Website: bh-photo
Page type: receipt
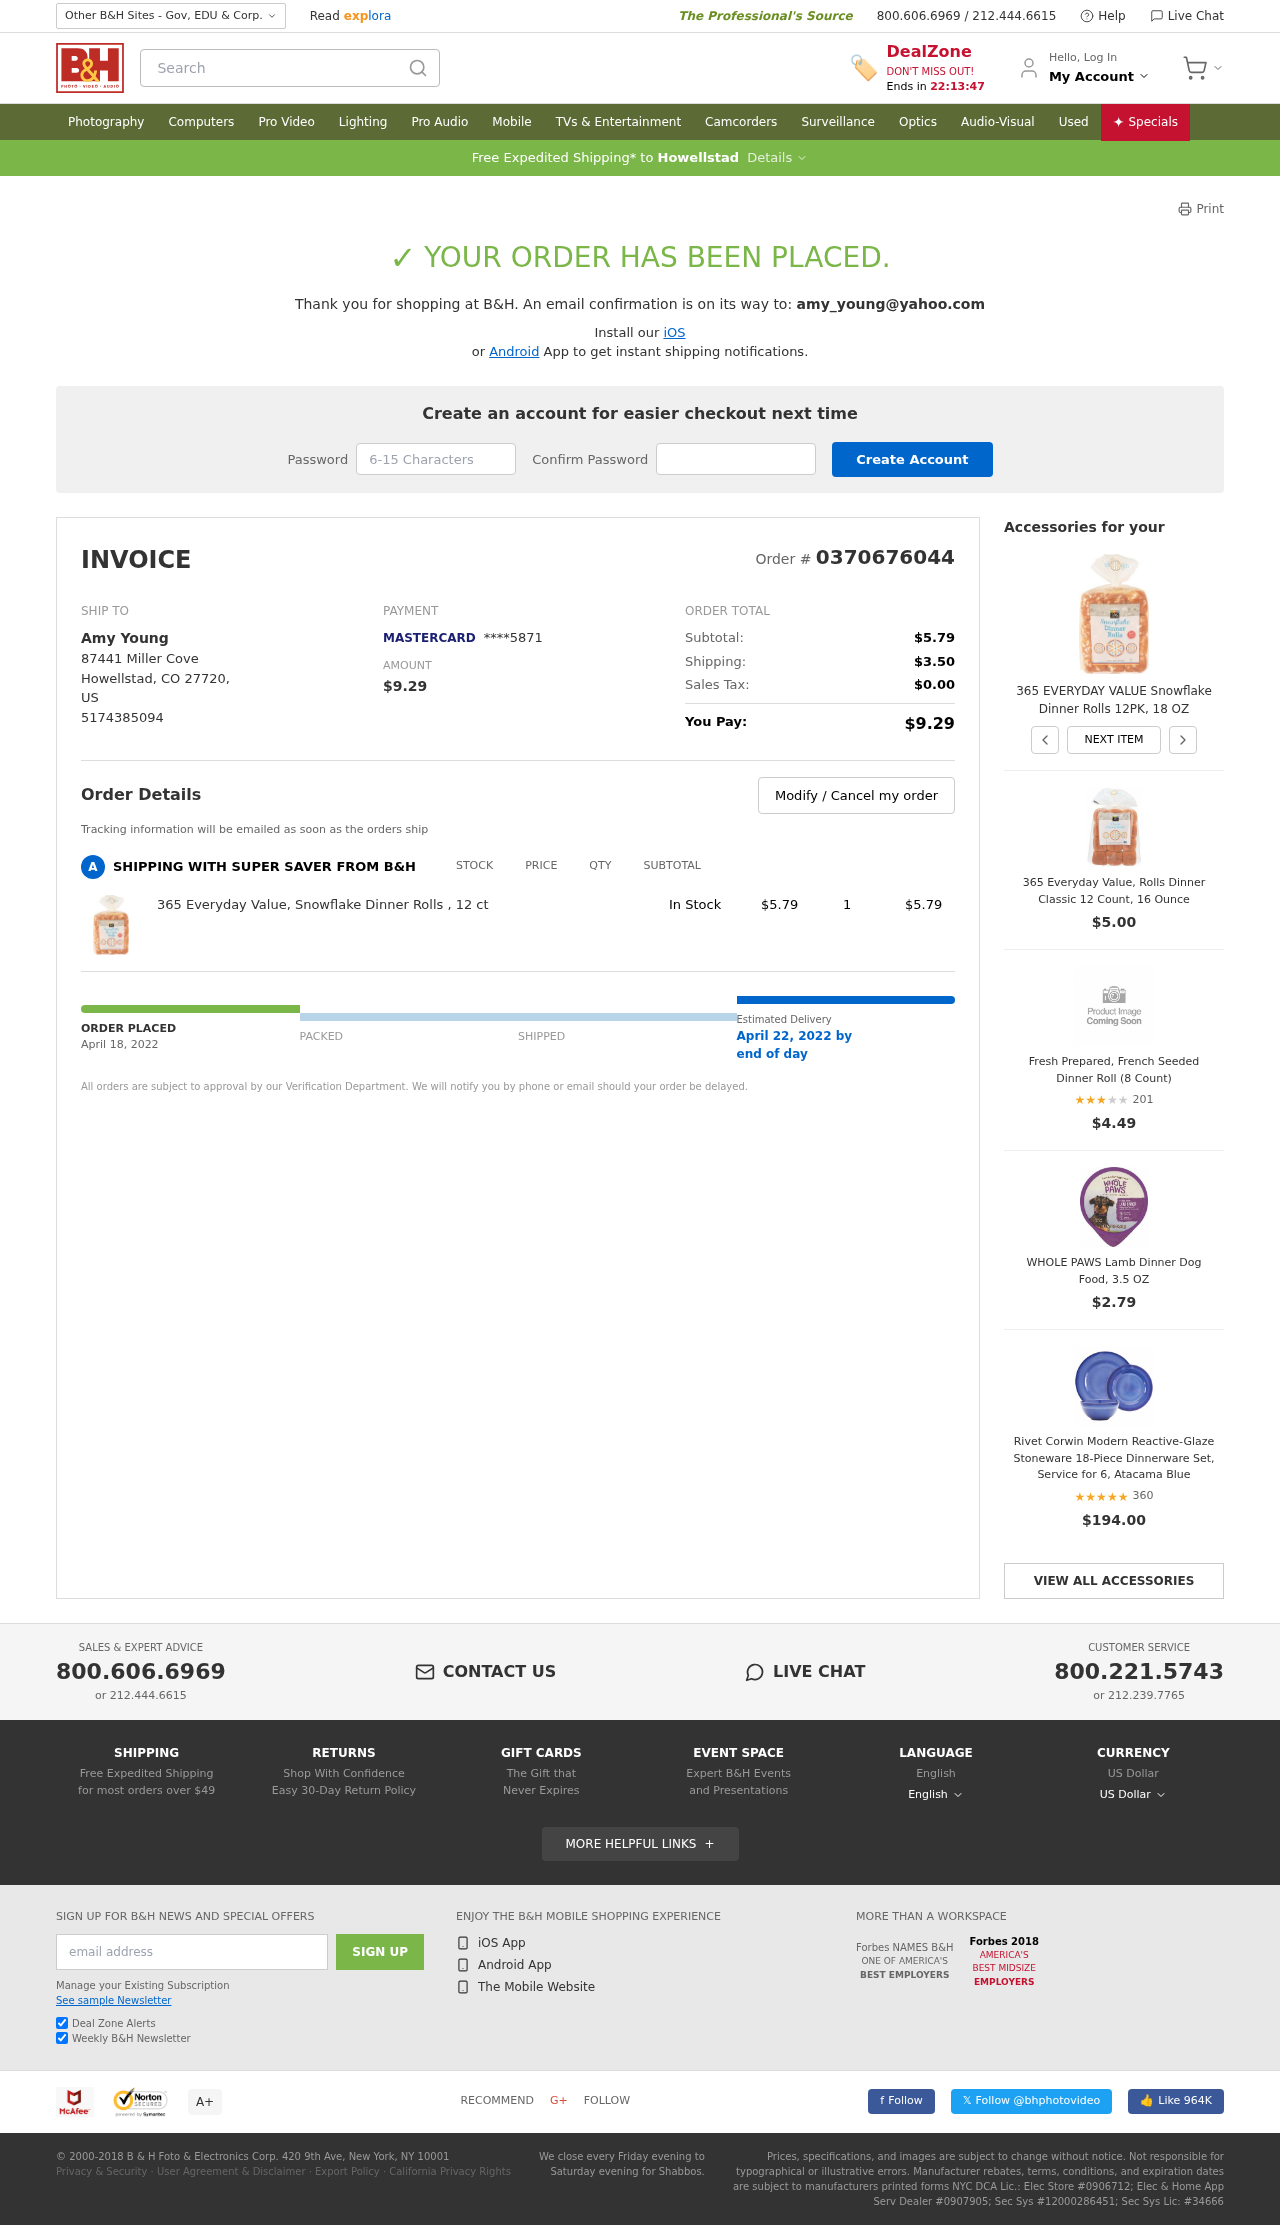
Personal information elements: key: PII_CARD_LAST4
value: ****5871
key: PII_CARD_TYPE
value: MASTERCARD
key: PII_CITY
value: Howellstad
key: PII_COUNTRY_CODE
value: US
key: PII_EMAIL
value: amy_young@yahoo.com
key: PII_FULLNAME
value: Amy Young
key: PII_PHONE
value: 5174385094
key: PII_POSTCODE
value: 27720
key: PII_STATE_ABBR
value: CO
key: PII_STREET
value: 87441 Miller Cove
Product elements: key: PRODUCT1_NAME
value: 365 Everyday Value, Snowflake Dinner Rolls , 12 ct
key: PRODUCT1_PRICE
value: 5.79
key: PRODUCT1_QUANTITY
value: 1
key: PRODUCT2_NAME
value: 365 EVERYDAY VALUE Snowflake Dinner Rolls 12PK, 18 OZ
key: PRODUCT3_NAME
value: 365 Everyday Value, Rolls Dinner Classic 12 Count, 16 Ounce
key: PRODUCT3_PRICE
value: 5
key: PRODUCT4_NAME
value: Fresh Prepared, French Seeded Dinner Roll (8 Count)
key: PRODUCT4_NUM_RATINGS
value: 201
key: PRODUCT4_PRICE
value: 4.49
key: PRODUCT4_RATING
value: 3.3
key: PRODUCT5_NAME
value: WHOLE PAWS Lamb Dinner Dog Food, 3.5 OZ
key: PRODUCT5_PRICE
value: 2.79
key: PRODUCT6_NAME
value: Rivet Corwin Modern Reactive-Glaze Stoneware 18-Piece Dinnerware Set, Service for 6, Atacama Blue
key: PRODUCT6_NUM_RATINGS
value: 360
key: PRODUCT6_PRICE
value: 194
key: PRODUCT6_RATING
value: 4.7
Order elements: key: ORDER_ID
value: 0370676044
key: ORDER_TOTAL
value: $9.29
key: ORDER_SUBTOTAL
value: $5.79
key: ORDER_SHIPPING_COST
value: $3.50
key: ORDER_TAX
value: $0.00
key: ORDER_DATE
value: April 18, 2022
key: ORDER_DELIVERY_DATE
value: April 22, 2022 by
Search elements: key: HEADER_SEARCH
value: Search